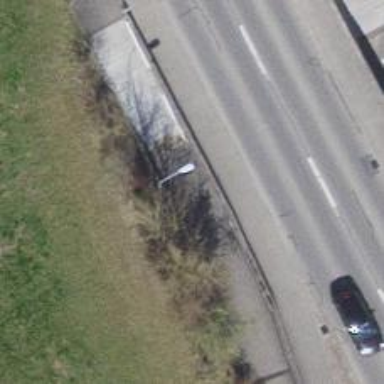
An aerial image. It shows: Set of steps on the road.